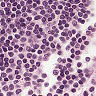
Metastatic tissue present: no